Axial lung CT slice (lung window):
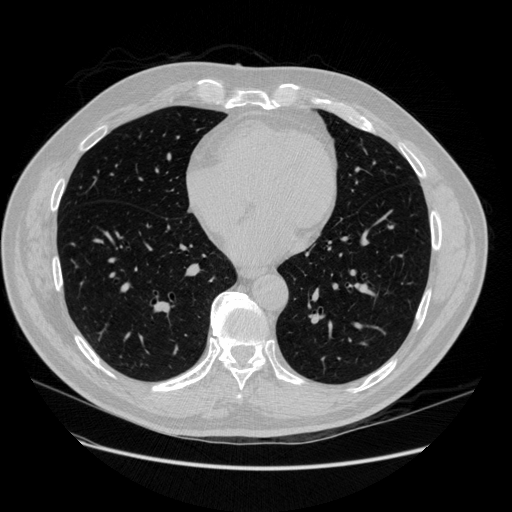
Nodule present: no